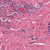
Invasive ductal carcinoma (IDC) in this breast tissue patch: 0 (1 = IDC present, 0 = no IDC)